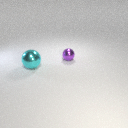
small purple metal sphere behind large cyan metal sphere